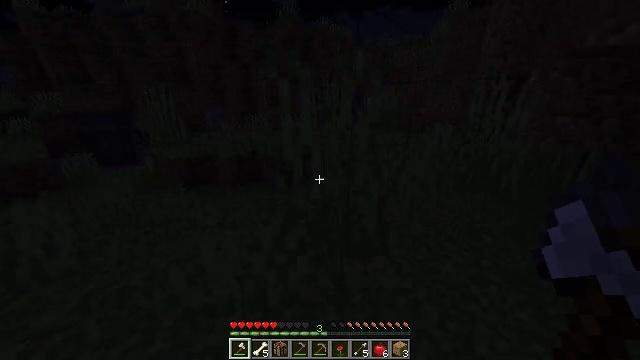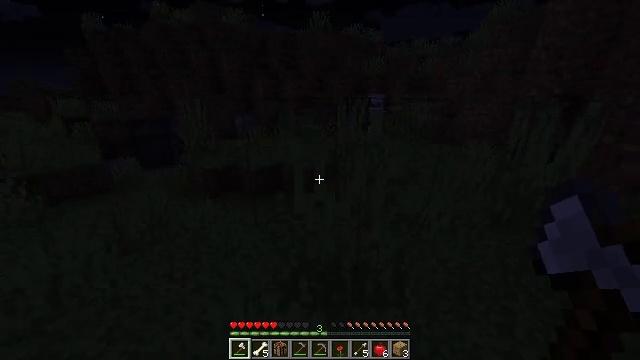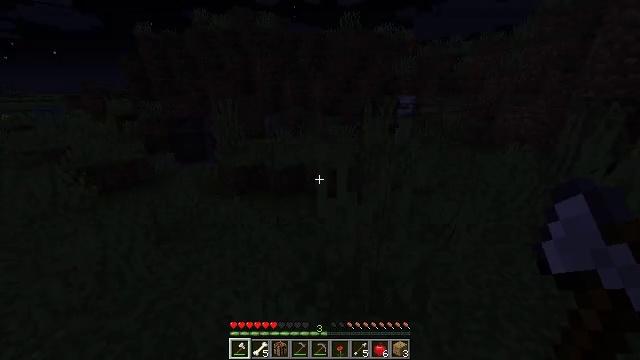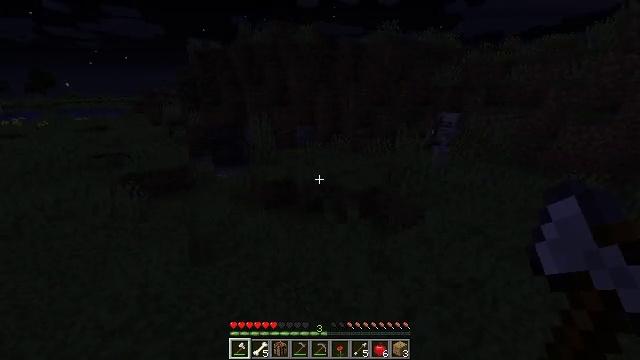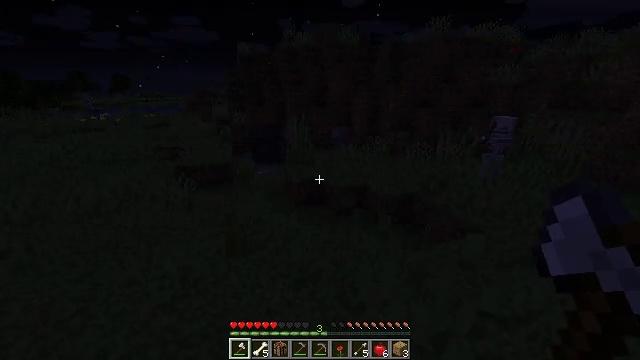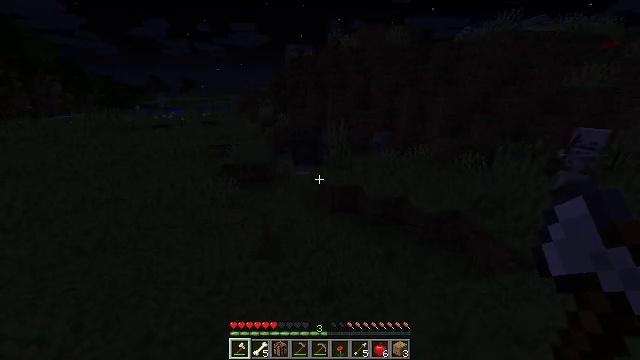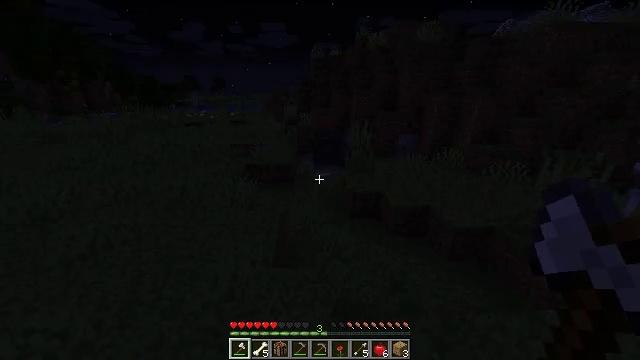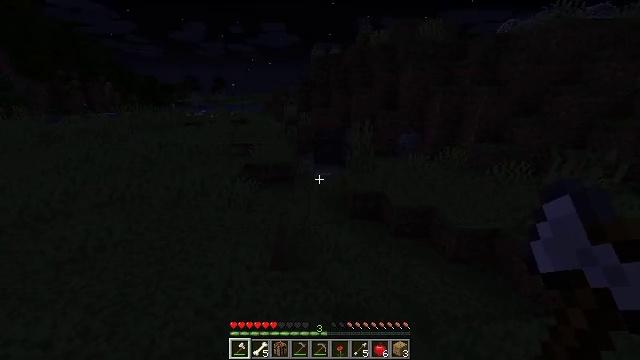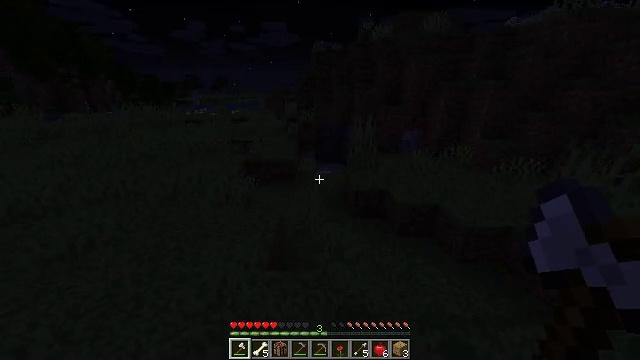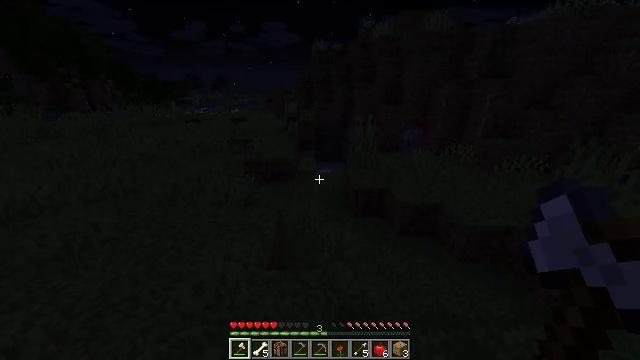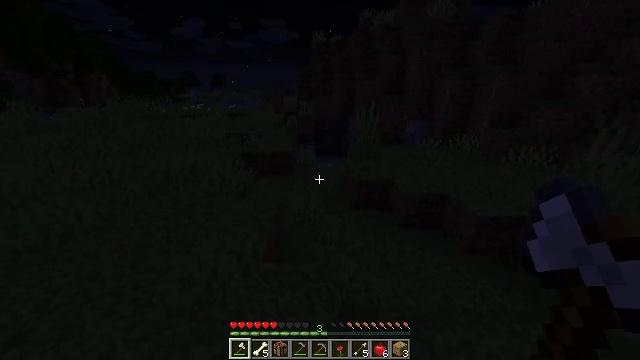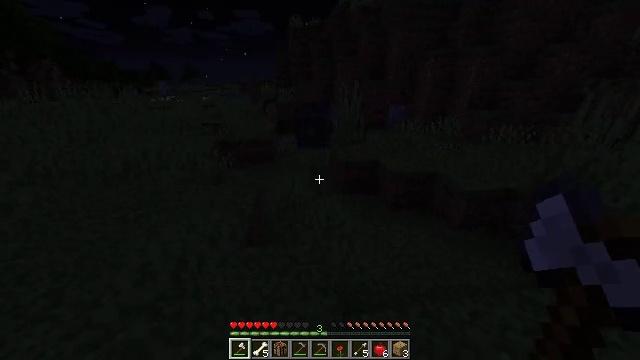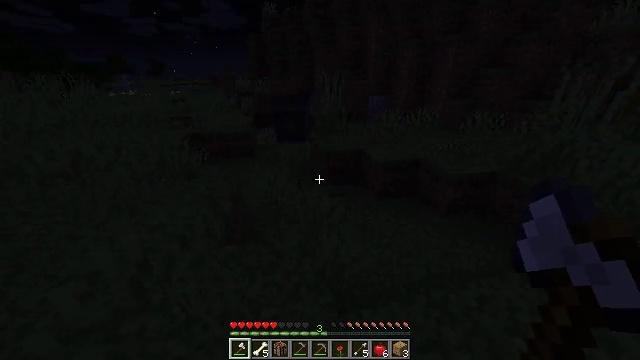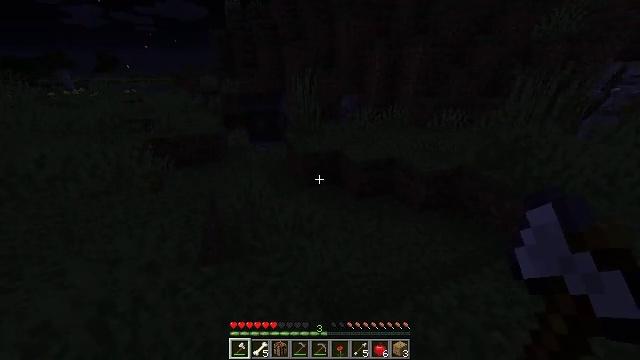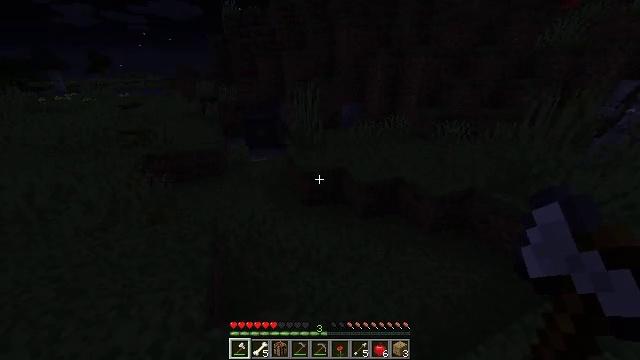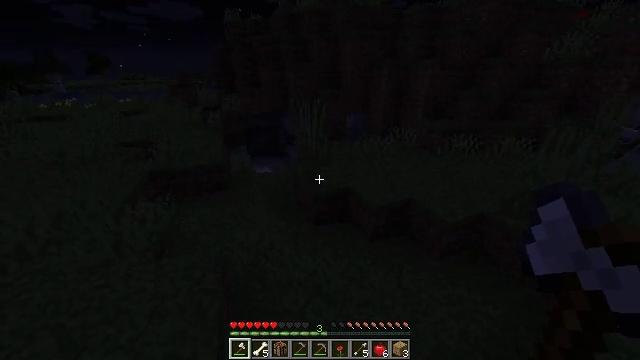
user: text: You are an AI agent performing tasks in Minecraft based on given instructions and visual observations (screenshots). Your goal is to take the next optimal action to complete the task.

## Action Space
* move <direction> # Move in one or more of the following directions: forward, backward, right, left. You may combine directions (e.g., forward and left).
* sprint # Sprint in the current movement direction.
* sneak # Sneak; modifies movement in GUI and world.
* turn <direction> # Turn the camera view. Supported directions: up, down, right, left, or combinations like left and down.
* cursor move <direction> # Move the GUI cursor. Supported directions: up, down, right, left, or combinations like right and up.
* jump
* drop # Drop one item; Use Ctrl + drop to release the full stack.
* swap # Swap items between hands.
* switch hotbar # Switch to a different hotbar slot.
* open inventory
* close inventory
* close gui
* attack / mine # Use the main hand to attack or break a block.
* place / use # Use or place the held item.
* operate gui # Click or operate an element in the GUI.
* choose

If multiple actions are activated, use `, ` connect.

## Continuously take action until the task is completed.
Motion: motion action
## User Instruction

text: Gather tall grass by hitting it.
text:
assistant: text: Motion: move forward and move left, sprint, turn left, jump
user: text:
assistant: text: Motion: move forward and move left, sprint, turn left, jump
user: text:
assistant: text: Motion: move forward and move left, sprint, turn left, jump
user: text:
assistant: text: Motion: move forward and move left, sprint, turn left, jump
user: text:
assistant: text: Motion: move forward and move left, sprint, turn left, jump
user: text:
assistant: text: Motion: move forward and move left, sprint, turn left, jump
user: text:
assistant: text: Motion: move forward and move left, sprint, jump
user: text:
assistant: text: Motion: move forward and move left, sprint, jump
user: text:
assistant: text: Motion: move forward and move left, sprint, jump
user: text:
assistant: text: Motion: move forward and move left, sprint, jump
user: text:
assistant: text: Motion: move forward and move left, sprint, turn right and down, jump
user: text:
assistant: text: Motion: move forward and move left, sprint, turn right, jump
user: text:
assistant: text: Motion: move forward and move left, sprint, turn right, jump
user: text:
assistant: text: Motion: move forward and move left, sprint, jump
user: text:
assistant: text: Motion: move forward and move left, sprint, jump
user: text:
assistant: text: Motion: move forward and move left, sprint, jump
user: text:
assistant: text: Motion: move forward and move left, sprint, jump
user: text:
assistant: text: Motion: move forward and move left, sprint, jump
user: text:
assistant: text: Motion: move forward and move left, sprint, turn right, jump
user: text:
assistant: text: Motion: move forward and move left, sprint, turn right, jump
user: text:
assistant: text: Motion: move forward and move left, sprint, turn right, jump
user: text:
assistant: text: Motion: move forward and move left, sprint, turn right and up, jump
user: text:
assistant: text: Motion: move forward, sprint, jump
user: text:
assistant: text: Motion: move forward, sprint, turn right and up, jump
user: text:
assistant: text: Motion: move forward, sprint, turn right, jump
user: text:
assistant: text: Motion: move forward, sprint, turn right
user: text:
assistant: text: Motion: move forward, sprint, turn right
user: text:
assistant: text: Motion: move forward, sprint, turn right
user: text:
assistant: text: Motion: move forward, sprint
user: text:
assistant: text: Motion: move forward, sprint